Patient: sex M, age 63
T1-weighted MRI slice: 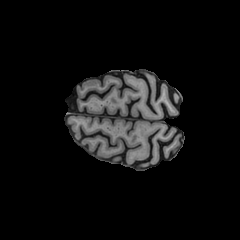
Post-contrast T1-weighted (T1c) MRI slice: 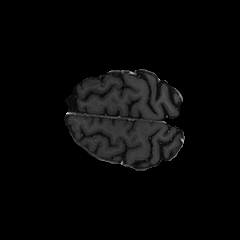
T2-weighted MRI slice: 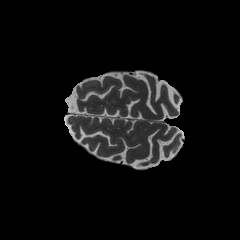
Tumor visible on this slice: no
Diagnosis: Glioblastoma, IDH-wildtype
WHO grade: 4